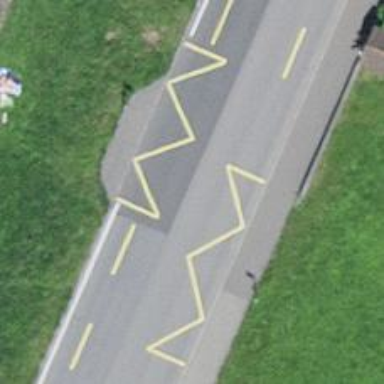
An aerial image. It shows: Public transport stop position.